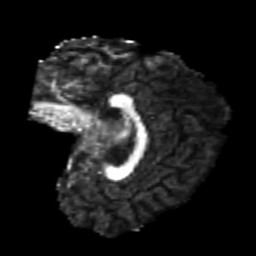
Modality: FA
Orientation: sagittal
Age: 24
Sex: female
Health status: healthy
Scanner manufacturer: philips
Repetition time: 7.386 s
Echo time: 0.08599 s